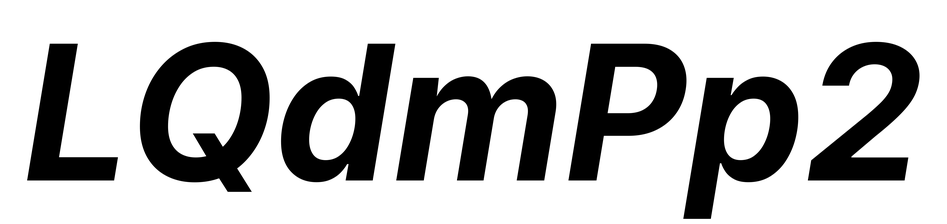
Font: Inter-Italic_Bold_Italic